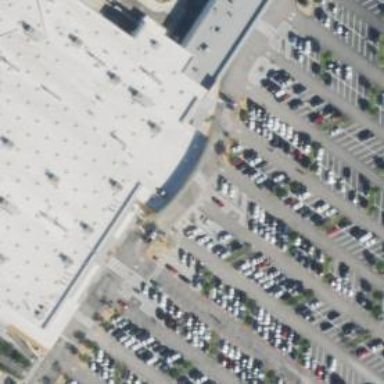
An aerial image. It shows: Trolley bay.